Interaction volume radius: 10 \u00c5
Interaction volume height: 10 \u00c5
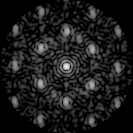
Disorder parameter: 0.4291